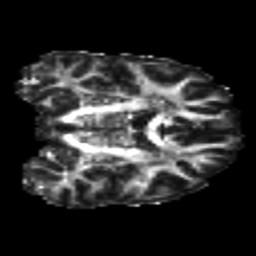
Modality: FA
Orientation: coronal
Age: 26
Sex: male
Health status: healthy
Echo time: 0.074 s